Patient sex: M
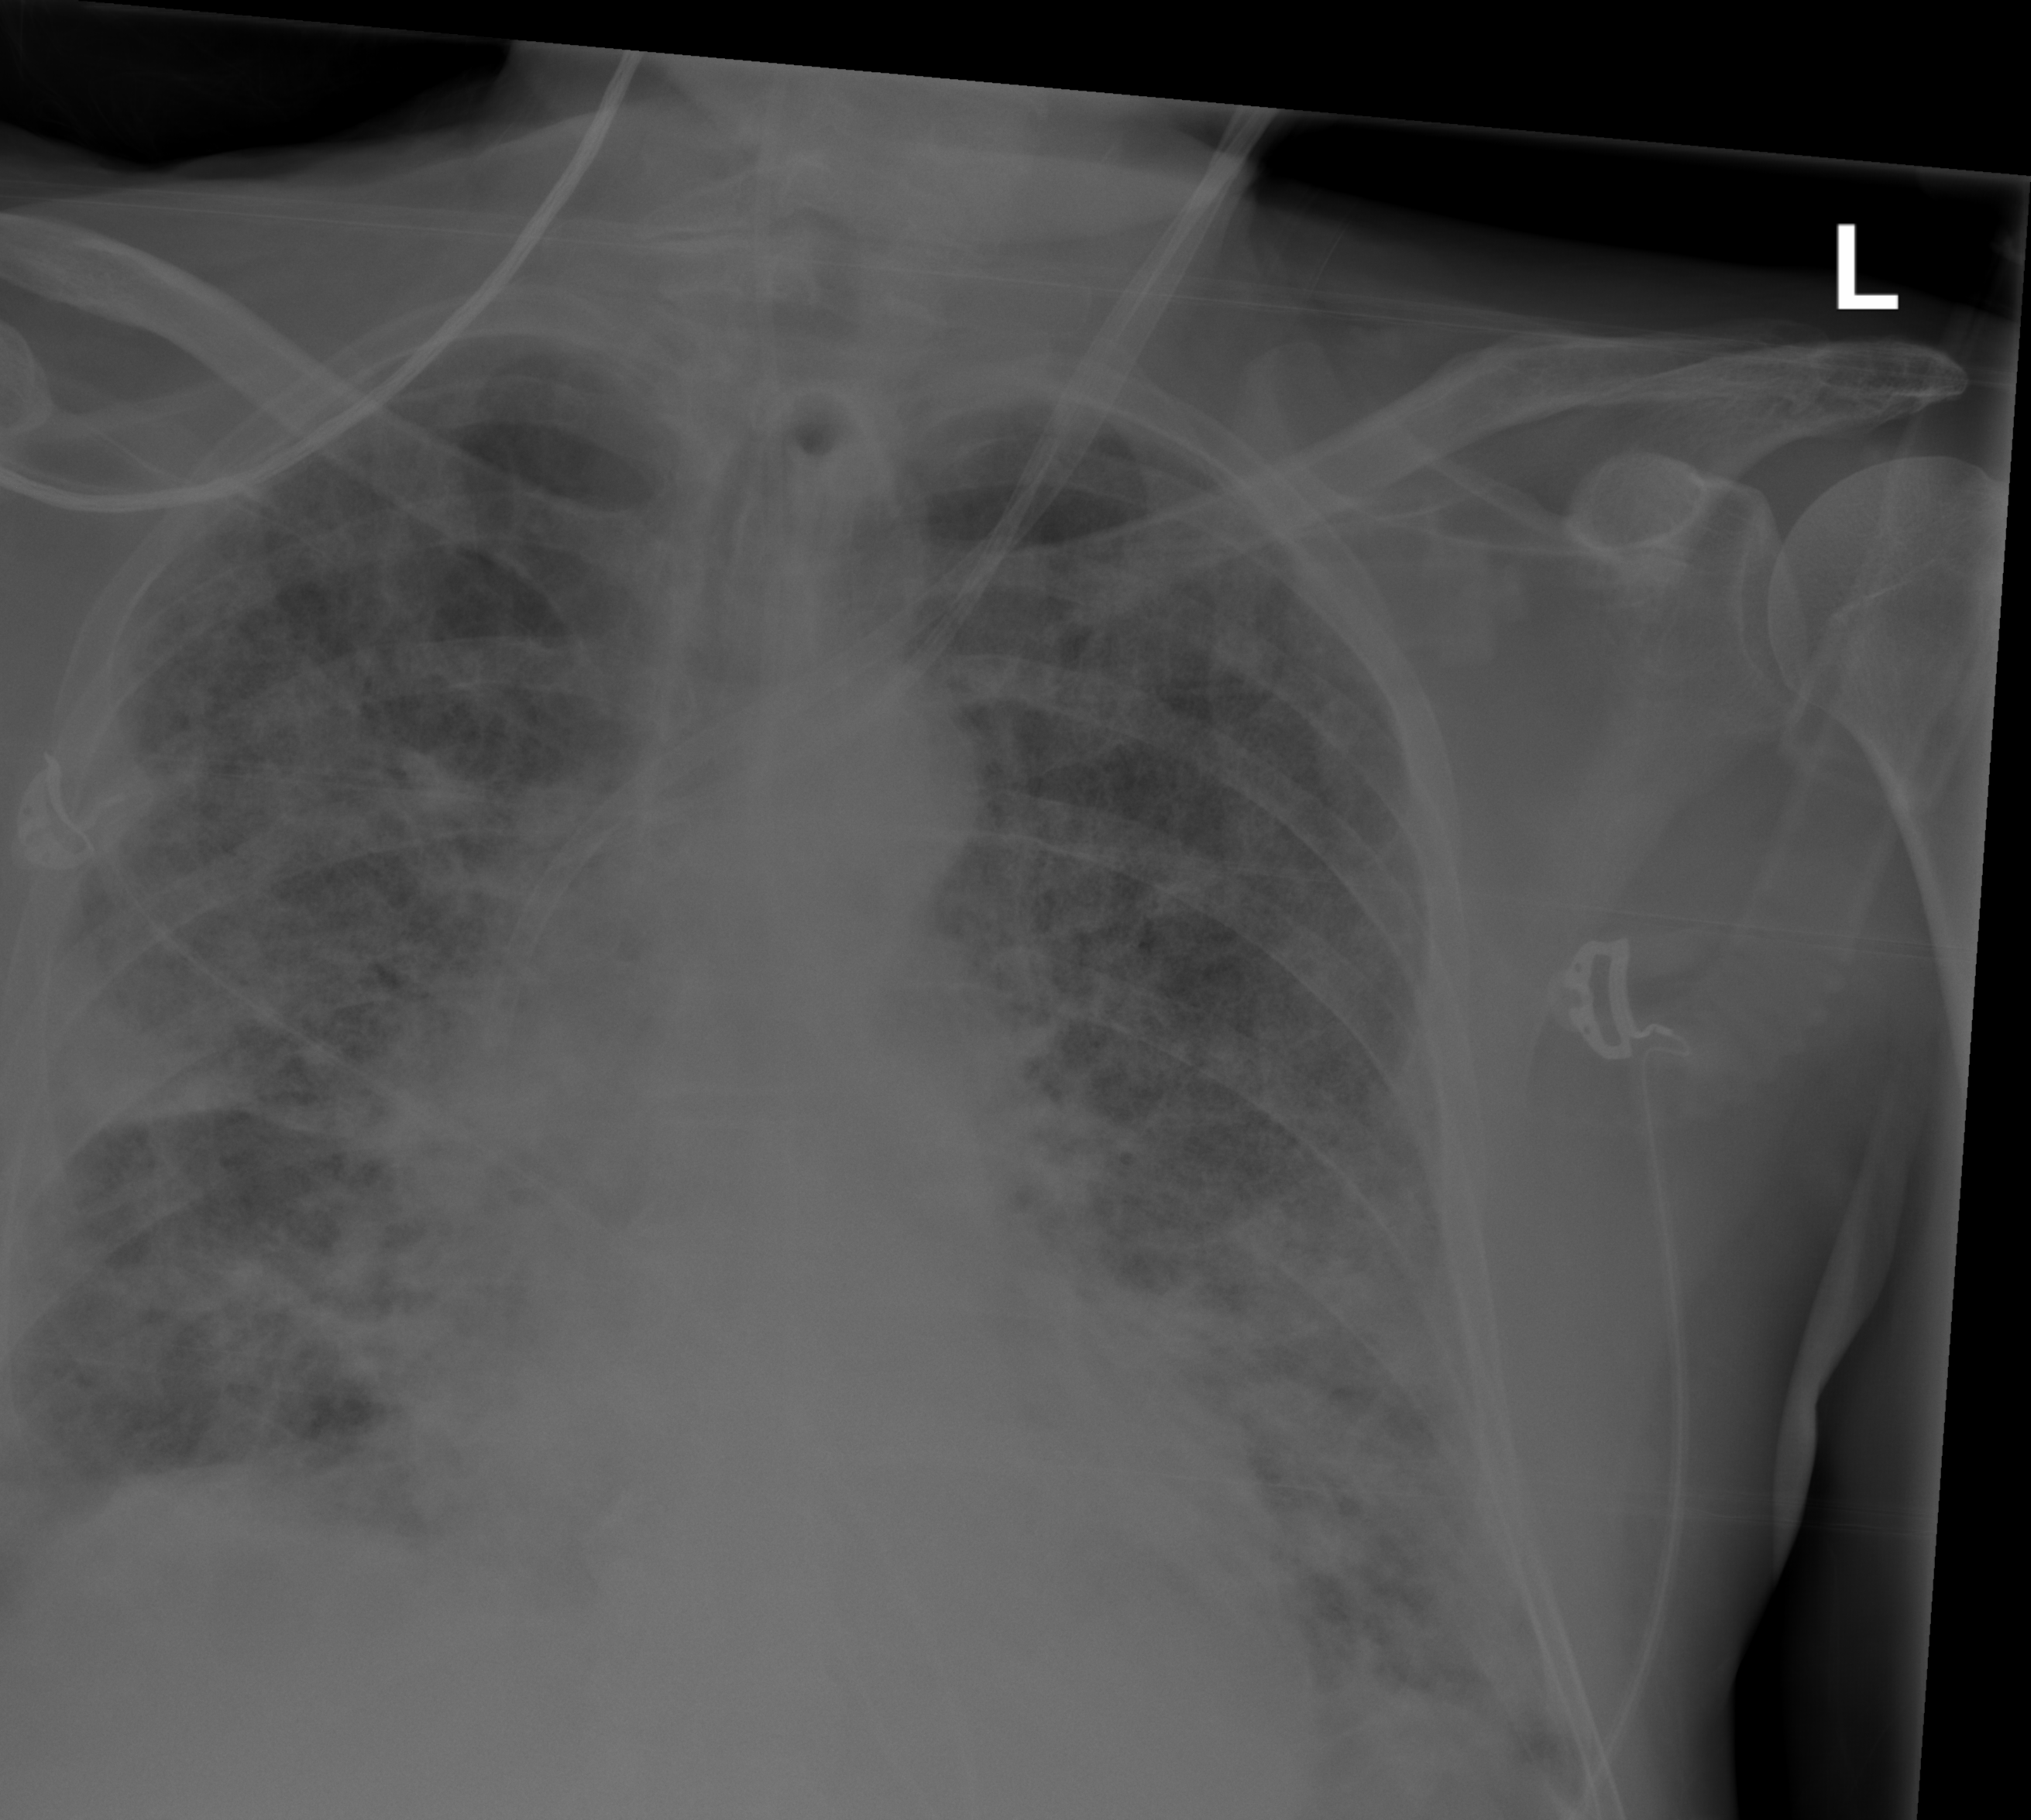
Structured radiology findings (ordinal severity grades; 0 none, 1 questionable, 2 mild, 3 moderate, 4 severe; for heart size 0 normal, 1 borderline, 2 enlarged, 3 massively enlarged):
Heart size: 0
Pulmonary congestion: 0
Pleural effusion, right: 2
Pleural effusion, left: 2
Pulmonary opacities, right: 3
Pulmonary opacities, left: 3
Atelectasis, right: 3
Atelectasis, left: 3